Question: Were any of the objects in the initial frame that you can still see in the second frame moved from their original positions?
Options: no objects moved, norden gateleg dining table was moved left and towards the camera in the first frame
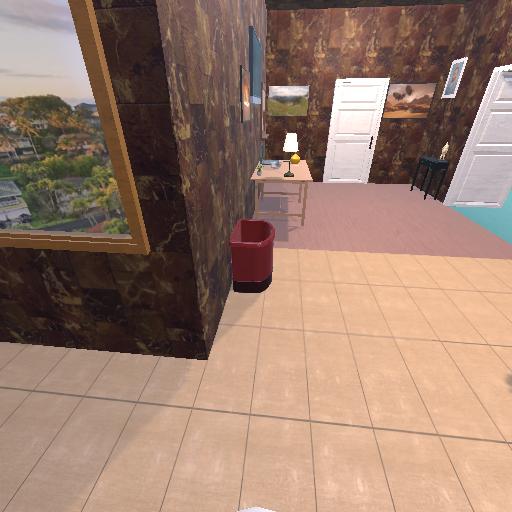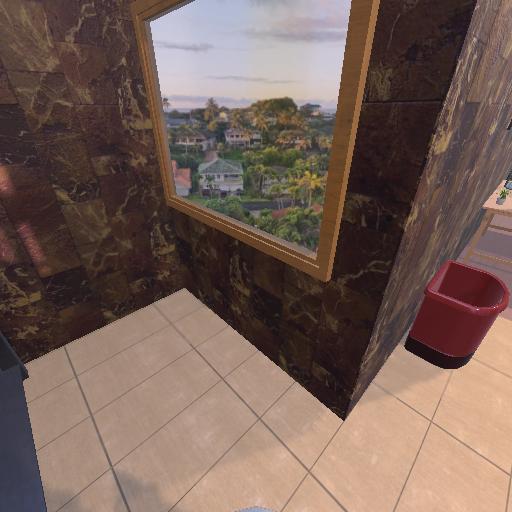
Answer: no objects moved